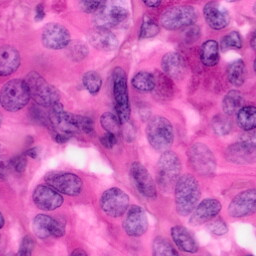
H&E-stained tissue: Pancreatic